Question: Hi I am beginning iOS development, and was playing around with UICollectionView. I was just wondering how you could achieve this type of layout. As shown below:
The idea is to have like a main news article in the big cell. Just confused how I am suppose to get two cells in the 2nd column. Much appreciated!

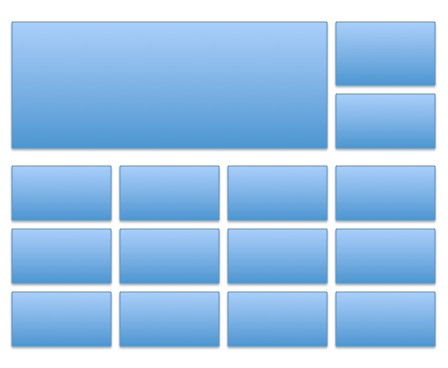
Answer: Create custom class which will act as layout for your collection view. This class will child class for UICollectionViewFlowLayout.
Then you can override below two methods and can create your own custom layout as you want.
'''
- (NSArray*)layoutAttributesForElementsInRect:(CGRect)rect
- (UICollectionViewLayoutAttributes *)layoutAttributesForItemAtIndexPath:(NSIndexPath *)path
'''
UICollectionViewLayoutAttributes is class which will deal with cell position, frame, Zindex etc
You can also use below properties.
'''
collectionView:layout:minimumInteritemSpacingForSectionAtIndex:
collectionView:layout:minimumLineSpacingForSectionAtIndex:
'''